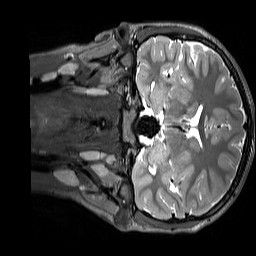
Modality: T2w
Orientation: coronal
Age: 11
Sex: female
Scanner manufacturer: siemens
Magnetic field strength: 3 T
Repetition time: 3.2 s
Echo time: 0.408 s